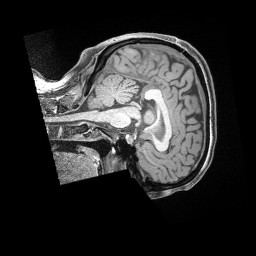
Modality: T1w
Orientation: sagittal
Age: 36
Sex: female
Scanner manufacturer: siemens
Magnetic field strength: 3 T
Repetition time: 2 s
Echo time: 0.00211 s